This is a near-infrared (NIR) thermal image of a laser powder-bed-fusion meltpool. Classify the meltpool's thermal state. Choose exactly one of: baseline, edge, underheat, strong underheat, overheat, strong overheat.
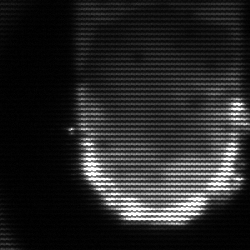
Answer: baseline